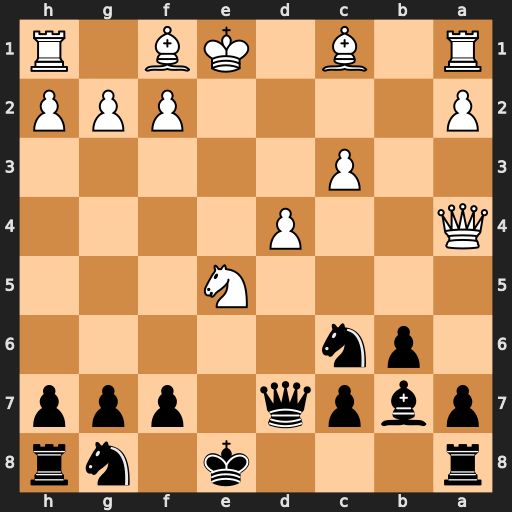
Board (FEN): r3k1nr/pbpq1ppp/1pn5/4N3/Q2P4/2P5/P4PPP/R1B1KB1R
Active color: b
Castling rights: KQkq
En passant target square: -
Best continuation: Nxe5 Qxd7+ Nxd7